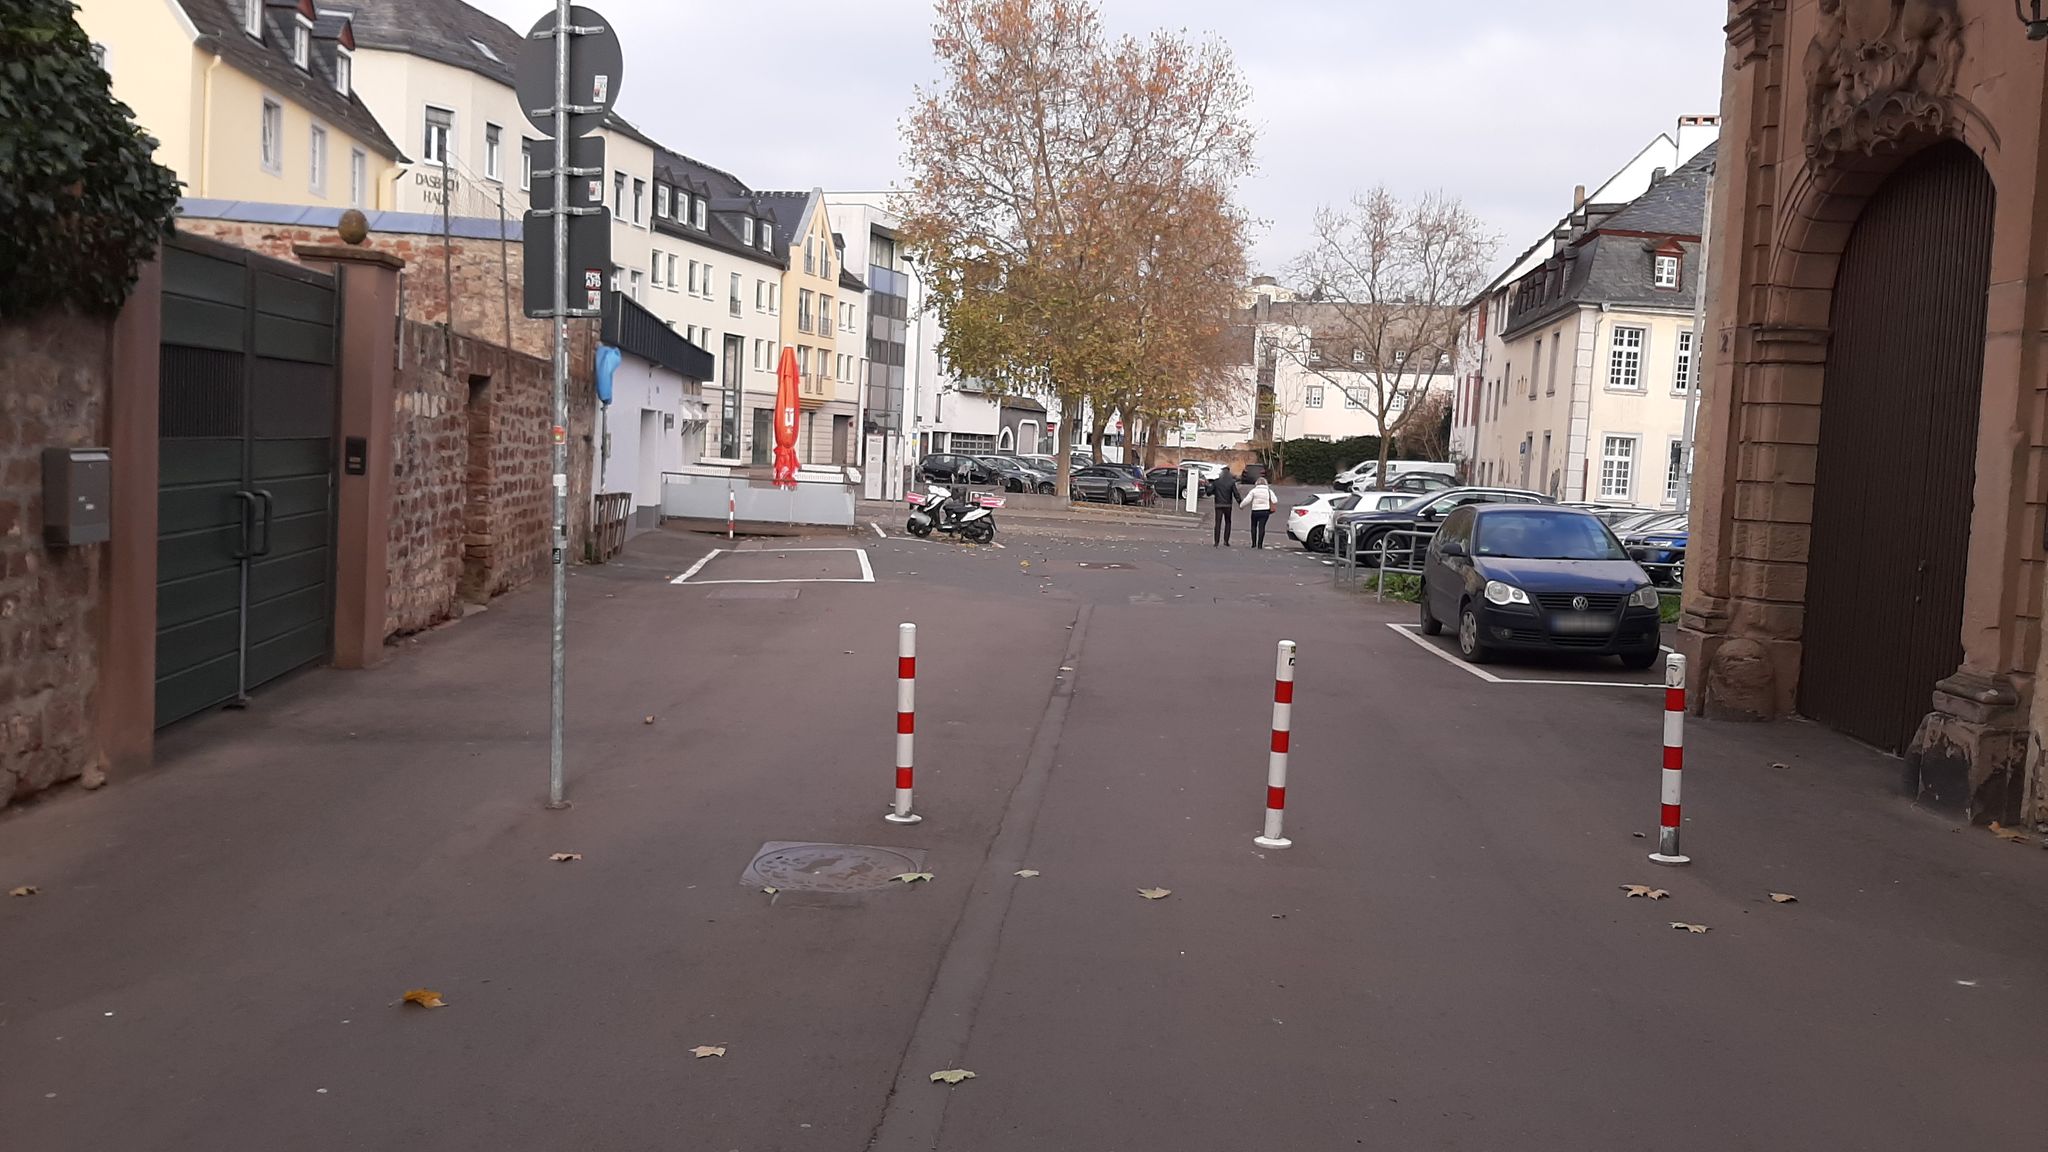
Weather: cloudy
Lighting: day
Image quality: good
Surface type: walking surface
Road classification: pedestrian, service
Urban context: urban centre
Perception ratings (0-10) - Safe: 5.02, Lively: 6.88, Beautiful: 6.52, Boring: 0.86, Depressing: 2.36, Wealthy: 7.8